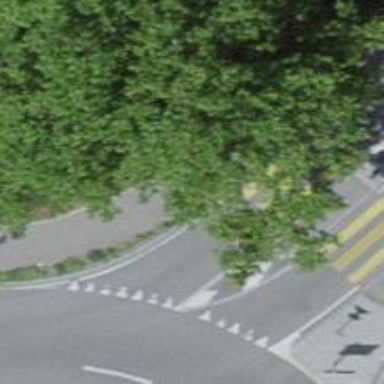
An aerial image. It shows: Kerb barrier.